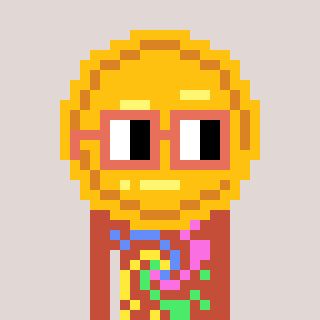
a pixel art character with square orange glasses, a medal-shaped head and a rust-colored body on a warm background